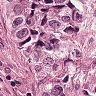
Metastatic tissue present: yes